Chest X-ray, AP view. Patient: 86 years old, sex M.
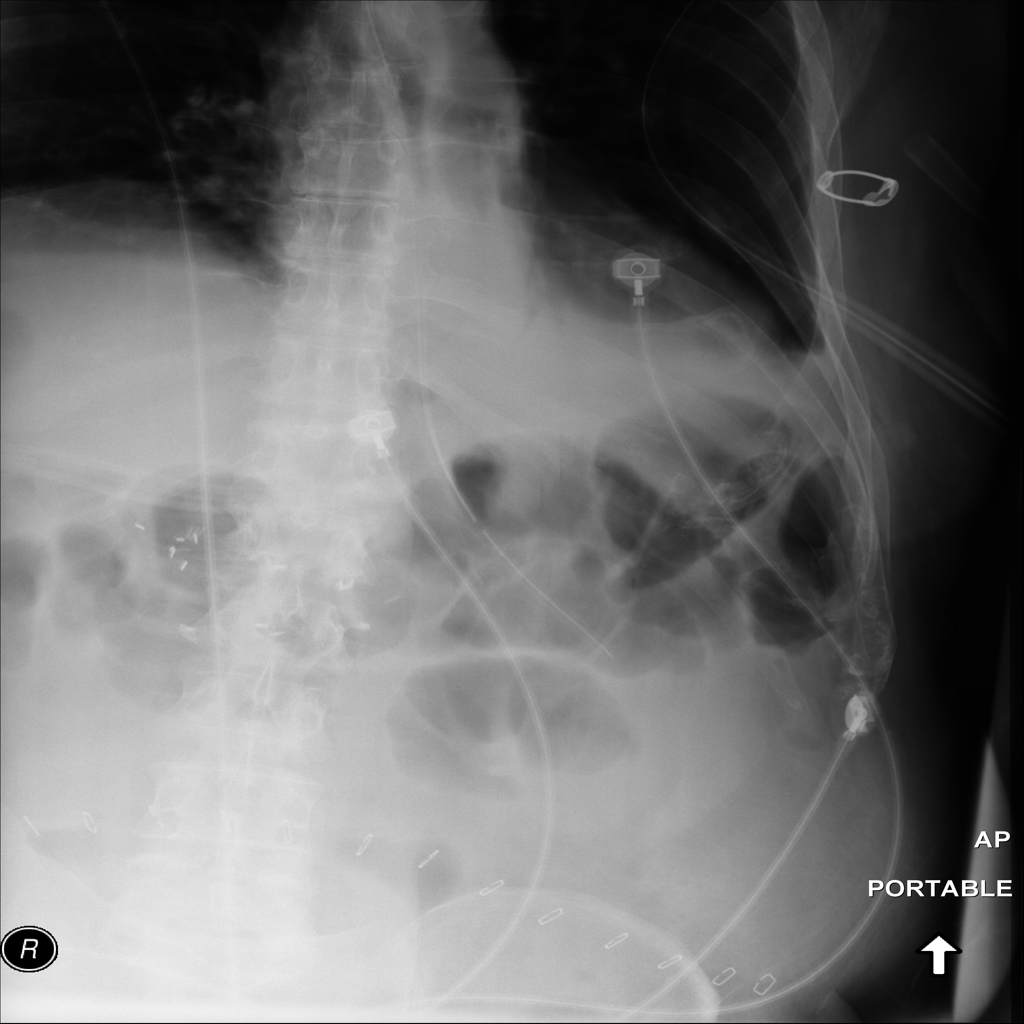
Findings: No Finding